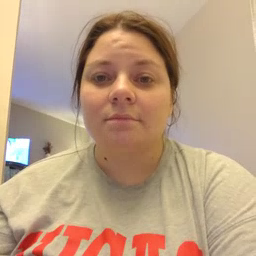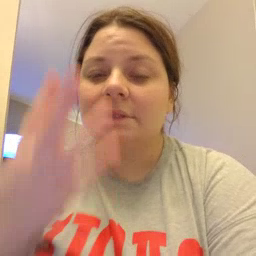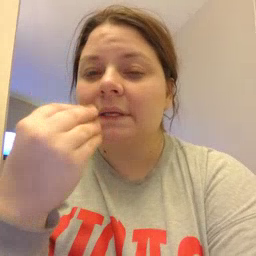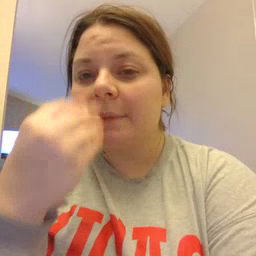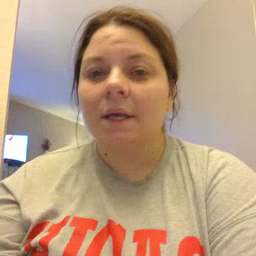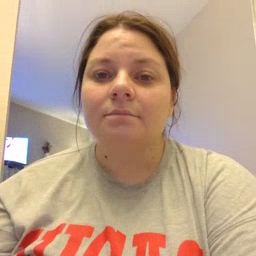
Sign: sleepy